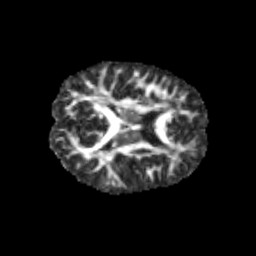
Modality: FA
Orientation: axial
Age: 8
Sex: male
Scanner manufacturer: siemens
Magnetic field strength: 3 T
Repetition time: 3.8 s
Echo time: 0.07 s